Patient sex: M
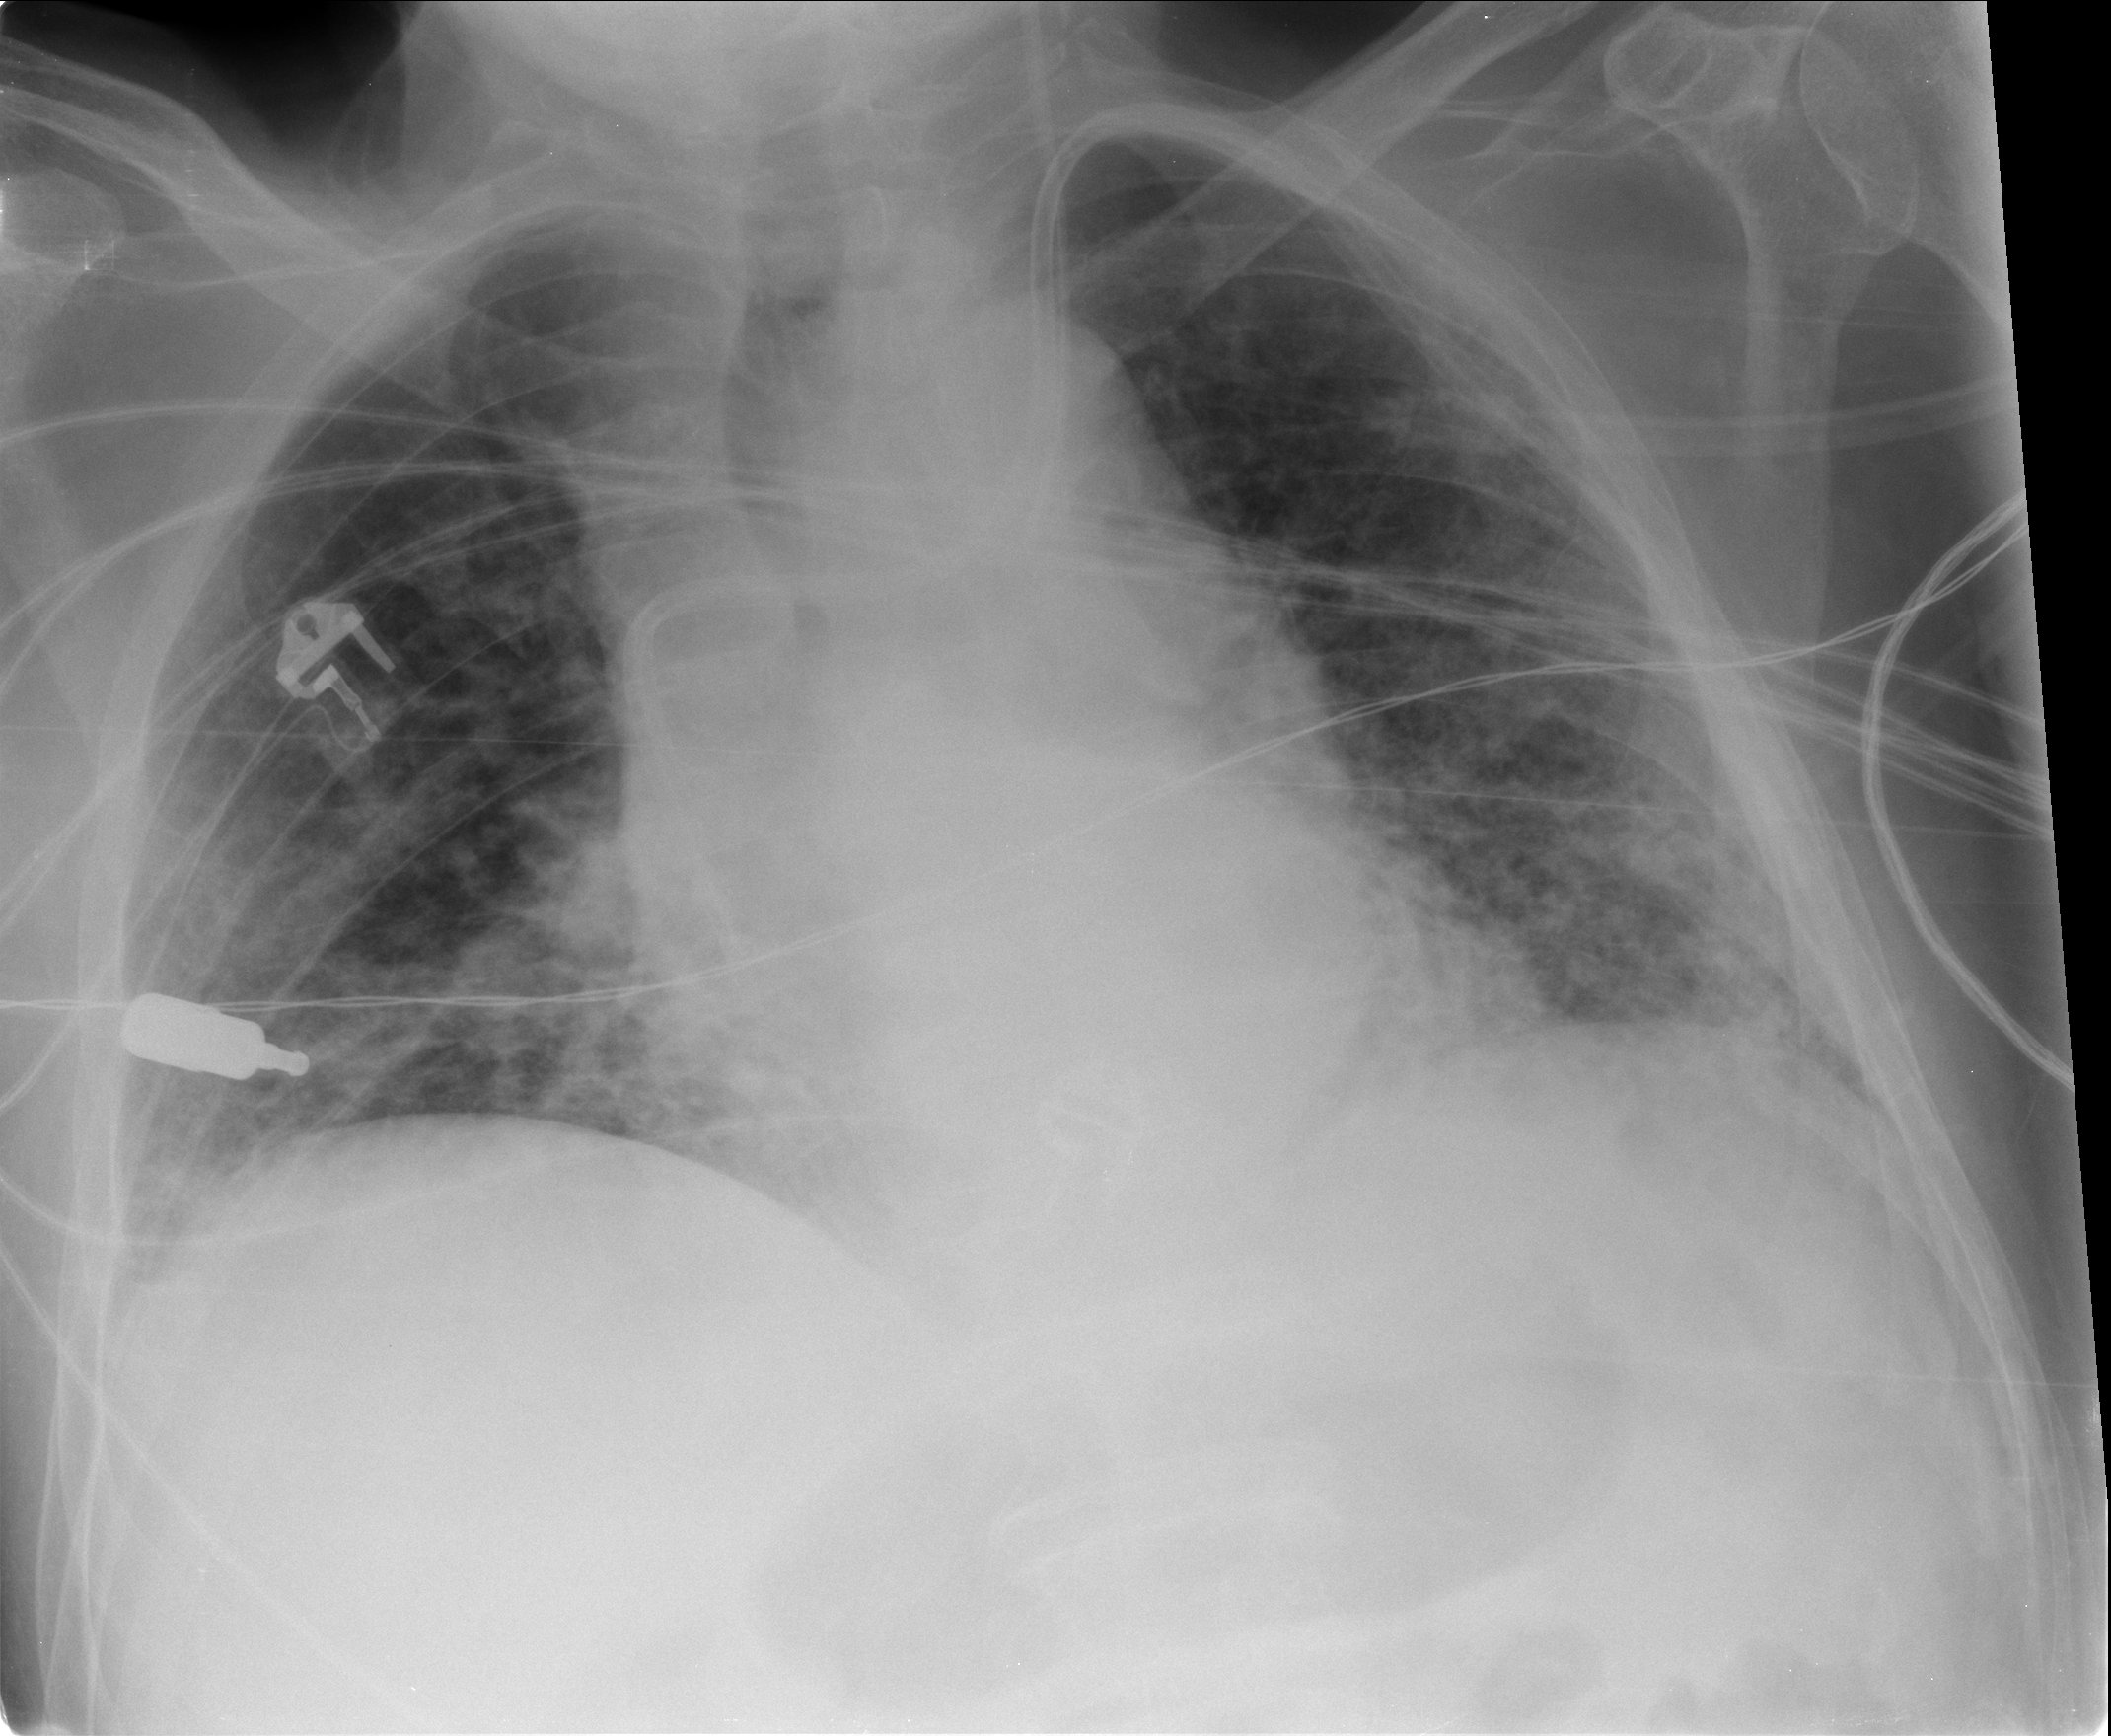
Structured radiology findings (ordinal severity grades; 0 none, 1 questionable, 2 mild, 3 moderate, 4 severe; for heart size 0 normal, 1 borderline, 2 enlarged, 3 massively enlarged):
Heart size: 0
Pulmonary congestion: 0
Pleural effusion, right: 0
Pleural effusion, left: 0
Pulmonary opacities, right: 3
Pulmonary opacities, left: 3
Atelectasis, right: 2
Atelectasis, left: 3